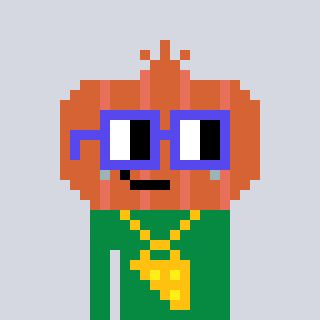
a pixel art character with square blue glasses, a onion-shaped head and a green-colored body on a cool background